Question: Why is it the file i upload not reflecting on the request even though the file is uploaded successfully?
'''
<div id="upload_excel" class="dropzone form-control">
<div class="fallback">
<input name="file" type="file" multiple />
</div>
</div>
'''
'''
var baseUrl = "{{ url('/') }}";
var token = "{{ Session::getToken() }}";
Dropzone.autoDiscover = false;
var myDropzone = new Dropzone("#upload_excel", {
paramName: "file",
acceptedFiles: ".xls,.xlsx",
maxFiles: 1,
maxFilesize: 10,
url: baseUrl + "/upload",
params: {
_token: token
}
});
'''
'''
class UploadsController extends Controller
{
public function upload(Request $request) {
return $file = $request->all();
}
}
'''
[
'''
{"_token":"ePssa9sPZxTcRR0Q4Q8EwWKjODXQ8YpCcH8H9wRP","upload_date":"2016-08-02","file":{}}
'''
---
Did i miss something or what?
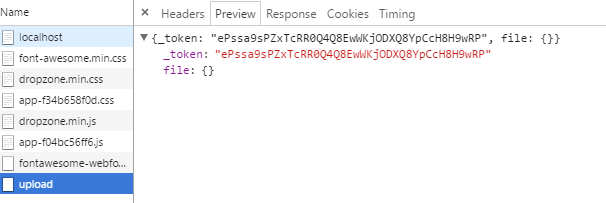
Answer: I have a controller like this
'''
public function upload(Request $request) {
// validation etc
// ...
// I have a table and therefore model to list all excels
$excelfile = ExcelFile::fromForm($request->file('file'));
// return whater ...
}
'''
In my ExcelFile Model
'''
protected $baseDir = 'uploads/excels';
public static function fromForm(UploadedFile $file) {
$excelfile = new static;
$name = time() . $file->getClientOriginalName();
$name = preg_replace('/\s+/', '', $name);
$excelfile->path = $excelfile->baseDir . '/' . $name;
$file->move($excelfile->baseDir, $name);
return $excelfile;
}
'''
You will also need to add UploadedFile in your Model
'''
use symfony\Component\HttpFoundation\File\UploadedFile;
'''
My dropzone is defined like this to ensure correct token handling
'''
<form action="/users/{{ $id }}/media/excelupload" id="drop-zone" class="dz dropzone">
{{ csrf_field() }}
</form>
<script>
new Dropzone("#drop-zone", {
maxFilesize: 3, // MB
maxFiles: 10,
dictDefaultMessage: "Upload Excel.",
init: function() {
var known = false;
this.on("success", function(file, responseText) {
// do stuff
});
this.on('error', function() {
// aler stuff
});
this.on("addedfile", function() {
if (this.files[10]!=null){
this.removeFile(this.files[0]);
if (known === false) {
alert('Max. 10 Uploads!')
known = true;
}
}
});
}
});
</script>
'''
I hope this helps